Question: I have the below figure shows cdf. I am wondering how can I zoom in to show better the difference between four lines in the left upper part of the figure.

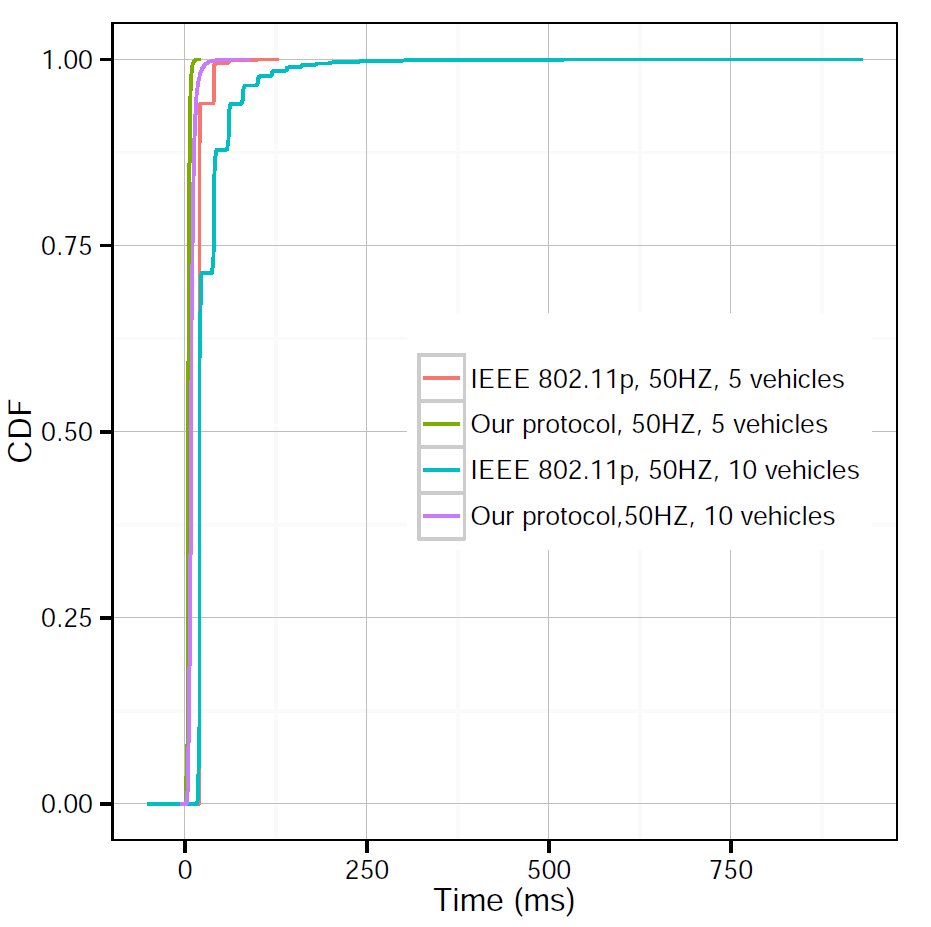
Answer: You can use 'coord_cartesian' to zoom in. I don't know what you mean by having the zoom part and the whole in the same figure. If you want to have them side by side, you can use the 'multiplot' function found in the Cookbook for R <URL>. For example:
'''
df <- data.frame(x = c(rnorm(100, 0, 3), rnorm(100, 0, 10)),
g = gl(2, 100))
p <- ggplot(df, aes(x, colour = g)) + stat_ecdf()
p1 <- p
p2 <- p + coord_cartesian(ylim = c(.75, 1))
multiplot(p1, p2)
'''

Based on @Paul Lemmens' comment, you can use 'grid''s 'viewport' function in the following way:
'''
pdf("~/Desktop/foo.pdf", width = 6, height = 6)
subvp <- viewport(width = .4, height = .4, x = .75, y = .25)
p1
print(p2, vp = subvp)
dev.off()
'''
which gives the following output - adjust the details for your specific example: